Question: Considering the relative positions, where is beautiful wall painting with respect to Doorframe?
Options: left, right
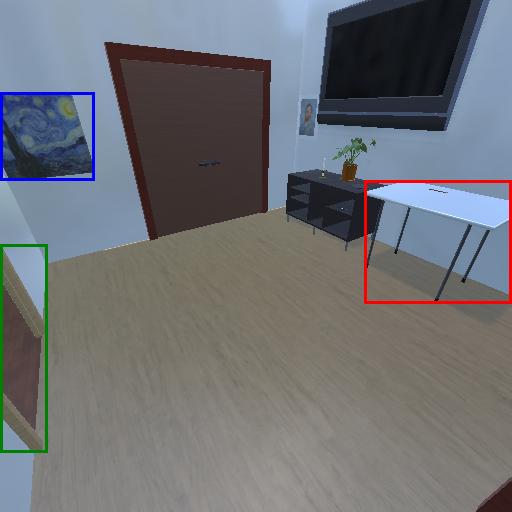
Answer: left